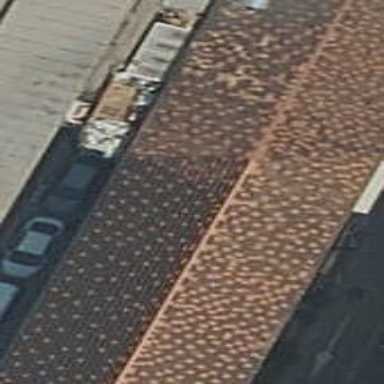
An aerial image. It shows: Building used as car repair shop.